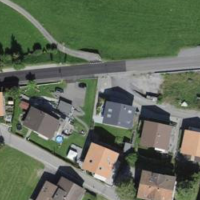
EUNIS habitat code: 55
Species observed at this site:
Chelidonium majus